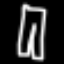
Label: pants